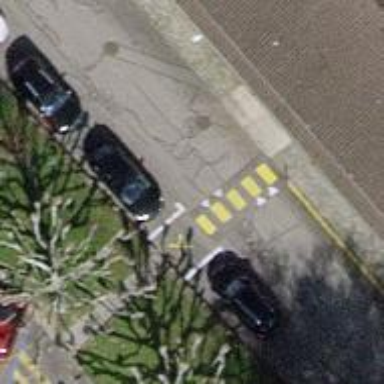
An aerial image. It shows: Uncontrolled zebra crossing on the road.